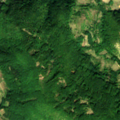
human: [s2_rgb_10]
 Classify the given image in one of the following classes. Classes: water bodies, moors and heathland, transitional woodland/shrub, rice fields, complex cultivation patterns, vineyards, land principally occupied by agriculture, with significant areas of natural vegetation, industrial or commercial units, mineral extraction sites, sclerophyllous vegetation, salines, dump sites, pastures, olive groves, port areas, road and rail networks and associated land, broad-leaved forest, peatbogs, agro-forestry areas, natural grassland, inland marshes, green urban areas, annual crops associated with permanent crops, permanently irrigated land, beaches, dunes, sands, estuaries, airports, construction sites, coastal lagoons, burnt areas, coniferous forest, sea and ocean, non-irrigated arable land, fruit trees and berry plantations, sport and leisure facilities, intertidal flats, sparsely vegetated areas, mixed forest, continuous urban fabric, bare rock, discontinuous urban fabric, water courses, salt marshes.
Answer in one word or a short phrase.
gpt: complex cultivation patterns, land principally occupied by agriculture, with significant areas of natural vegetation, broad-leaved forest, transitional woodland/shrub